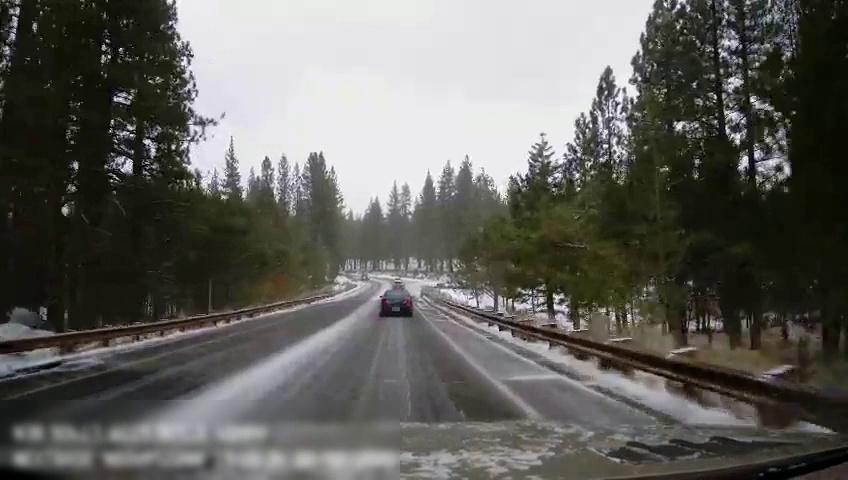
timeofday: Day
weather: Snowy
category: Drivable Space
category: Vehicles | Car
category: Vehicles | Car
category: Lanes | Opposite Lane
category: Lanes | Current Lane